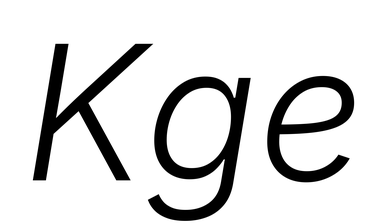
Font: Inter-Italic_Light_Italic